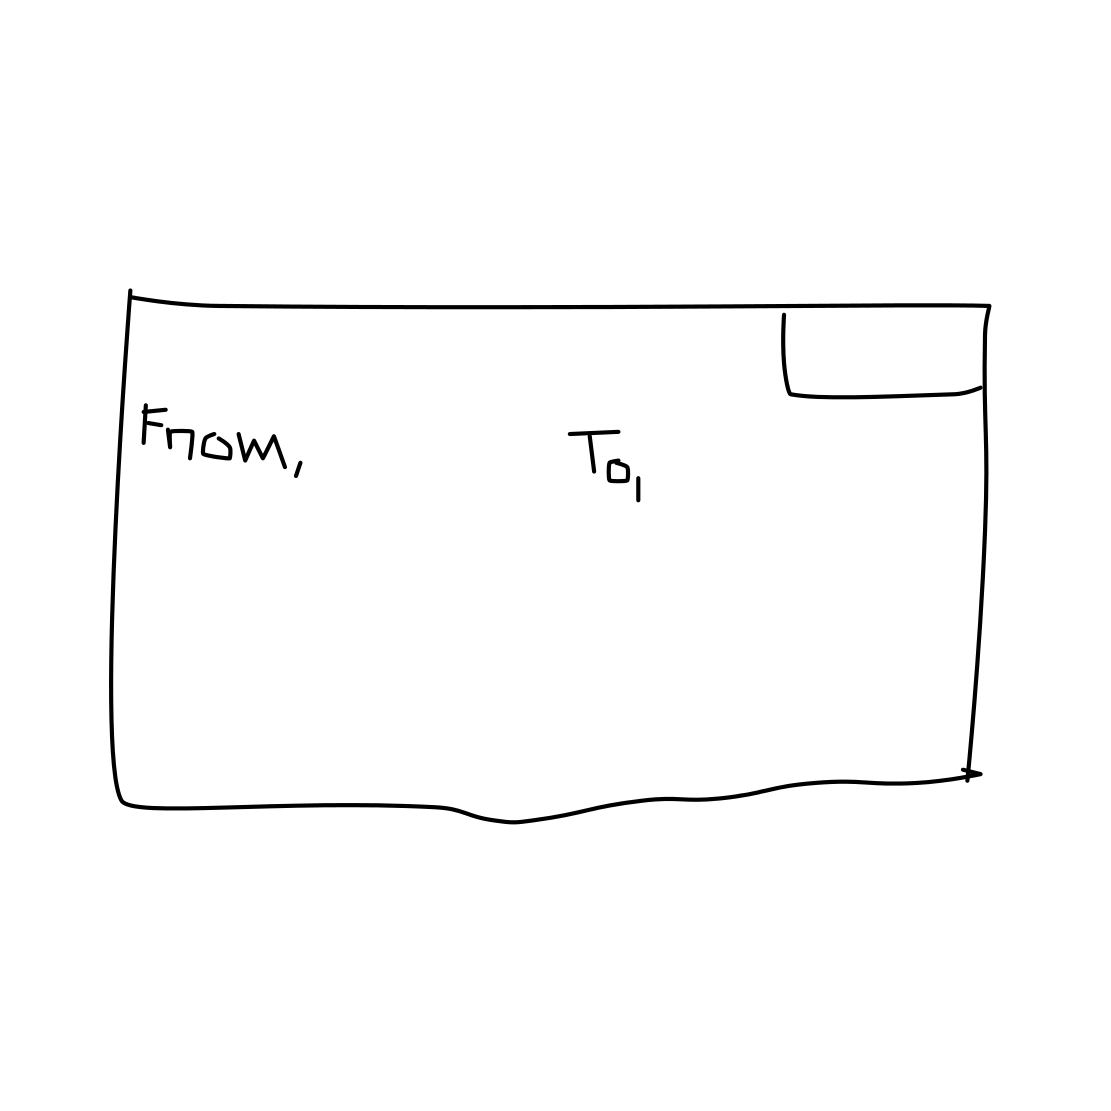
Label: envelope